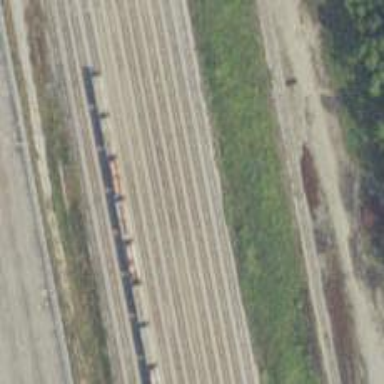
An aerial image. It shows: Railway siding with rails.